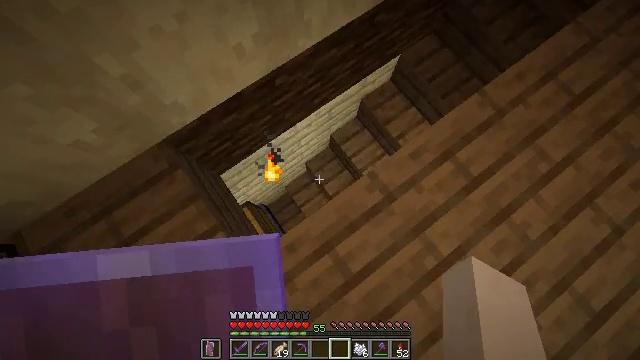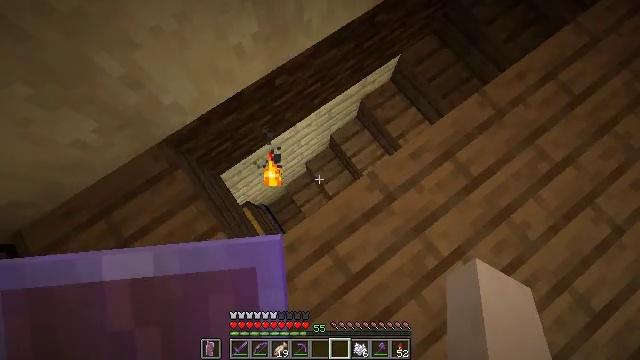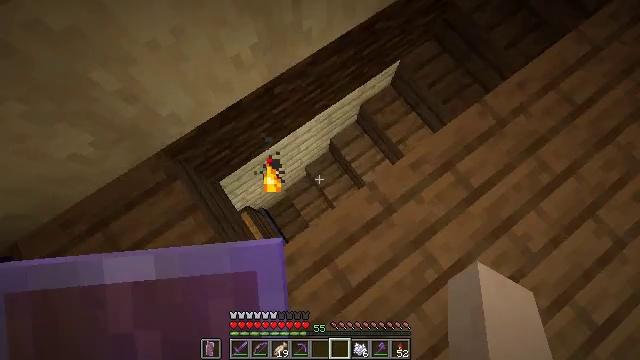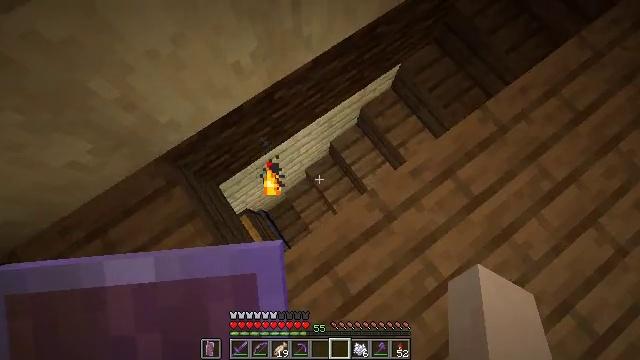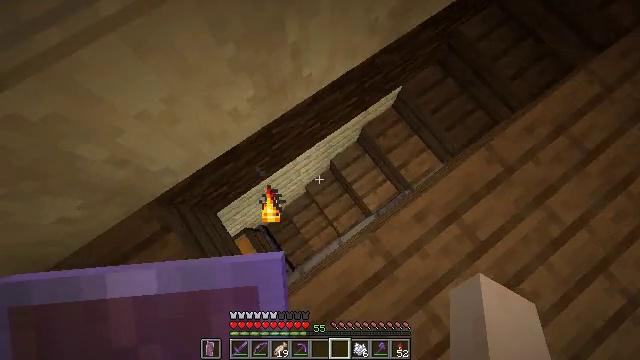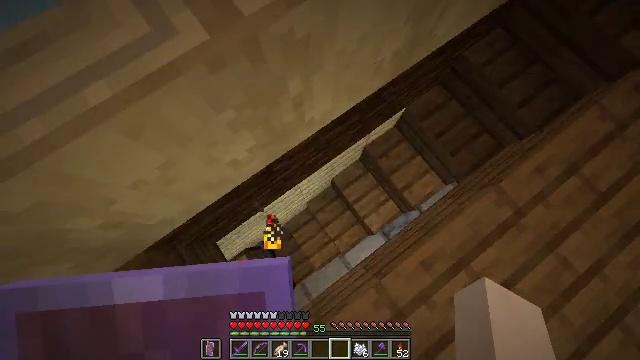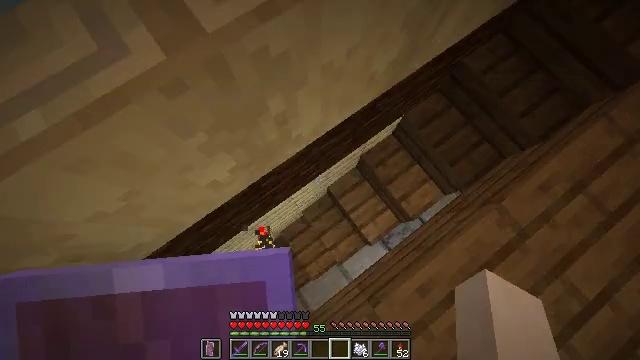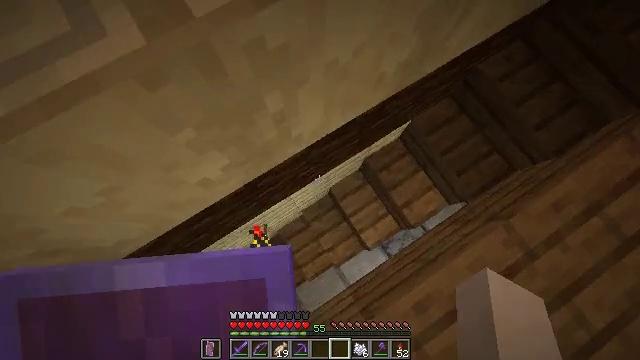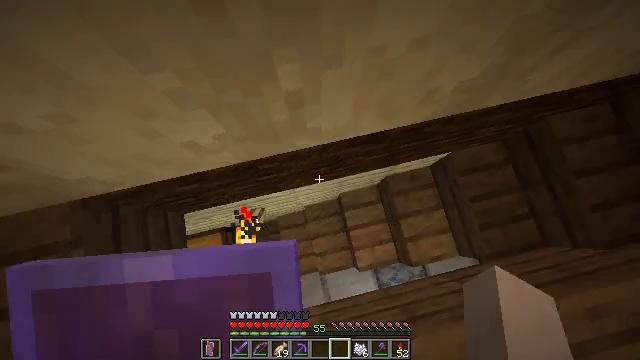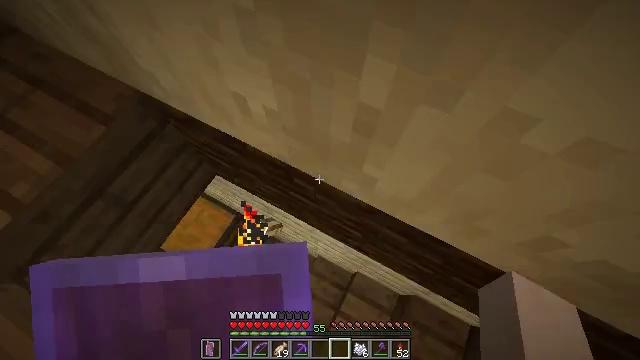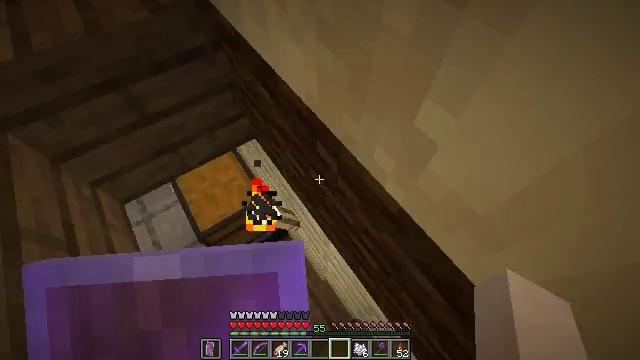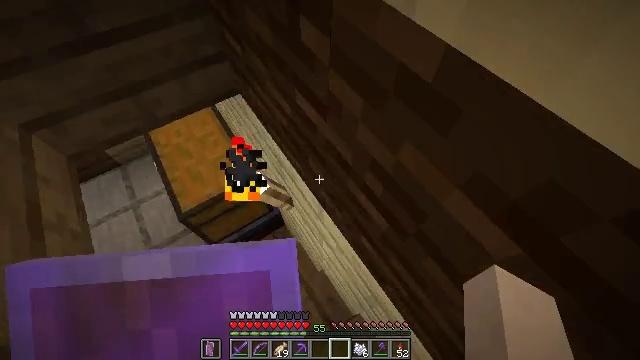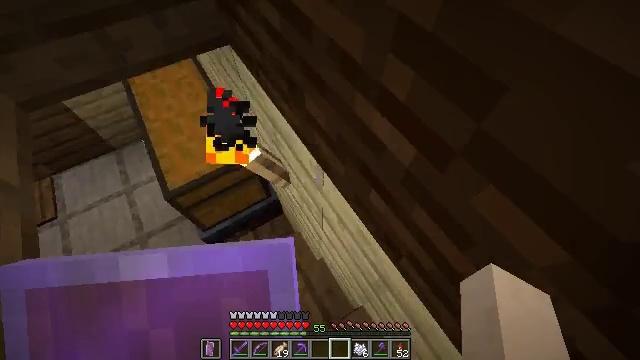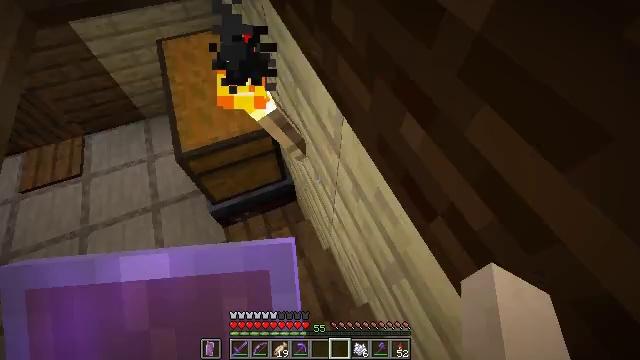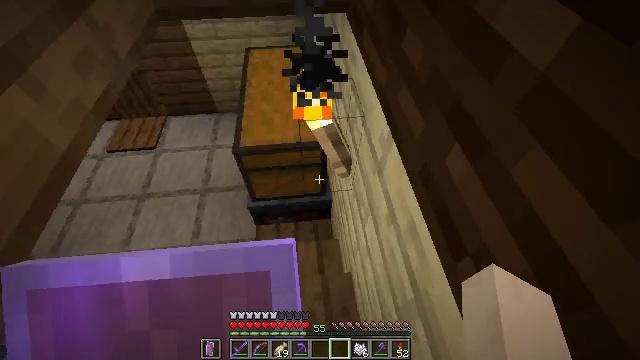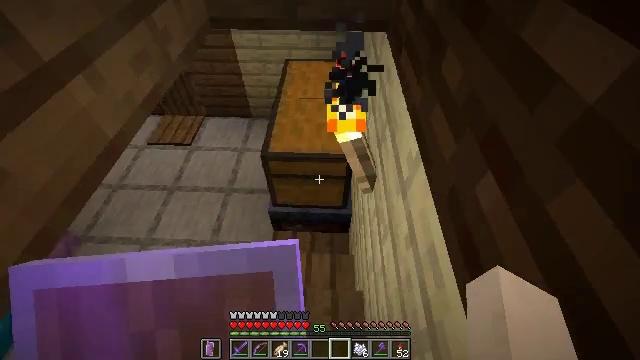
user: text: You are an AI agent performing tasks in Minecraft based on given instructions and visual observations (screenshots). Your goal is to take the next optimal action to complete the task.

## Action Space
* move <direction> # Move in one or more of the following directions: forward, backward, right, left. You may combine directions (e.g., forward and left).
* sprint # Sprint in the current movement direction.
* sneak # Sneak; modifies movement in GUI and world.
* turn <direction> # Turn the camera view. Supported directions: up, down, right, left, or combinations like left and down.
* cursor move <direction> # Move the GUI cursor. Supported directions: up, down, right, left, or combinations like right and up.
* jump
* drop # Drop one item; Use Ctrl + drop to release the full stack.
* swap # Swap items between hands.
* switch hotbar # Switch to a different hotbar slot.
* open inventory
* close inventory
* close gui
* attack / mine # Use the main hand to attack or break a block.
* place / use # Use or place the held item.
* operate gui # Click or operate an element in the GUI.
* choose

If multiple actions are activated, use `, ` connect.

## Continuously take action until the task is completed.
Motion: motion action
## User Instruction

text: craft item cracked stone bricks
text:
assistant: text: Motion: no_op
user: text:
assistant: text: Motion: move forward
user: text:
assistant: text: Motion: move forward
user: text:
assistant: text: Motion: move forward
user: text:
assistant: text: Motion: move forward
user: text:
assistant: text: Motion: move forward and move right
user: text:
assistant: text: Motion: move forward and move right, turn left
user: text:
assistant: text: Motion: move forward and move right, turn left
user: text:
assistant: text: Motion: move forward, turn left and up
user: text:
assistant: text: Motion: move forward, turn left and up
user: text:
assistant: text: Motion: turn left
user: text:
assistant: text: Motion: turn left
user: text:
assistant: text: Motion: turn left and up
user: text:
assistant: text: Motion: turn left and up
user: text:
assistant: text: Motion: turn left and up
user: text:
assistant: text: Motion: move forward, turn left
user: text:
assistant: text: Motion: move forward, turn left and up
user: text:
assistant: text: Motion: move forward, turn left and up
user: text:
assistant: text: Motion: move forward, turn left and up
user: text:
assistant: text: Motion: move forward, turn left and up
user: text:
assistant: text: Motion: move forward, turn left and up
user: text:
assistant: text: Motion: move forward
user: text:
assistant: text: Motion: move forward
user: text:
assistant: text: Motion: move forward
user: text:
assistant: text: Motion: move forward
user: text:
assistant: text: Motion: move forward, turn left and up
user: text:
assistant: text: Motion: move forward, turn left and up
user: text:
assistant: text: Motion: move forward
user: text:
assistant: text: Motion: move forward
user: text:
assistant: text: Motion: move forward, turn left